Question: We want to give option to author to create multi steps tabs or wizard. This number of steps/tabs should be configurable in Form Start component in Edit button. Once author selects the number of steps/tabs then steps/tabs will be created automatically and then author can drag and drop other components like "File Upload", etc.. Please refer to the attached screenshot.
Kindly let me know how to proceed on this.
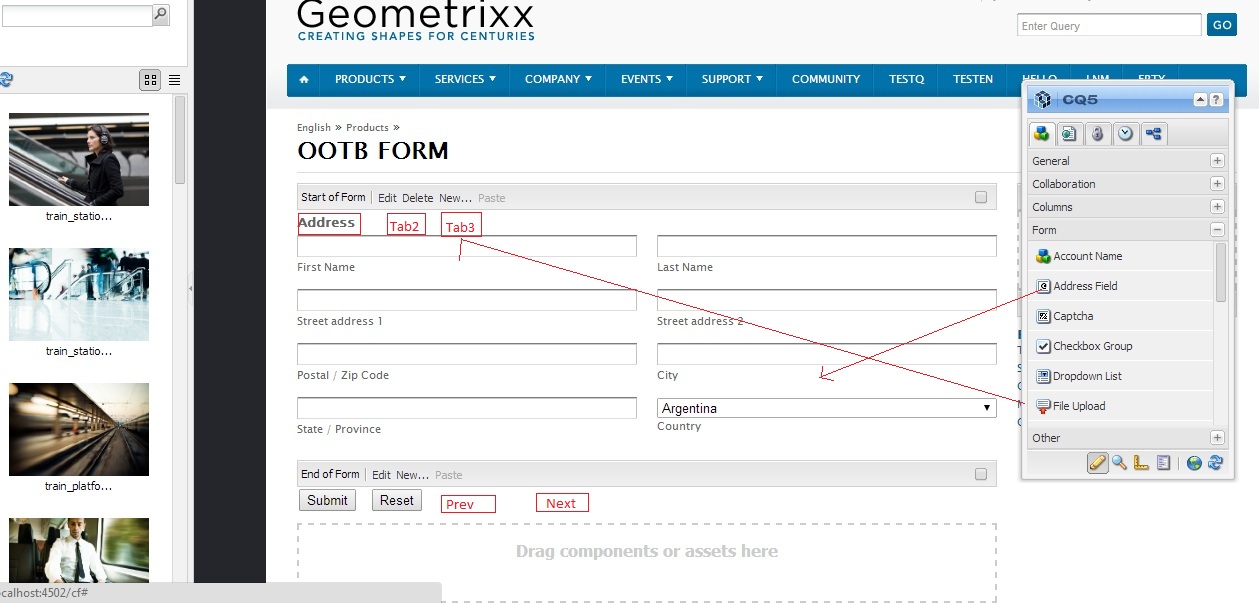
Answer: You can try to leverage the OOTB component provided in geometrixx-outdoors along with the OOTB form component. The only customization needed would be changing the form end component to accomodate prev and next buttons, and then adding a bit of javascript to navigate the tabs on click of those buttons.

Steps to create this.
- - - - -
'''
jQuery(function ($) {
$(document).on('click', '.prev', function(){ // 'prev' is class of previous button
var tabctrl = $(this).closest('form').find('.tabctrl');
var currentItemHeader = $(tabctrl).find(".tabctrl-header li.active");
$(currentItemHeader).prev().find('a').click();
});
$(document).on('click', '.next', function(){ // 'next' is class of next button
var tabctrl = $(this).closest('form').find('.tabctrl');
var currentItemHeader = $(tabctrl).find(".tabctrl-header li.active");
$(currentItemHeader).next().find('a').click();
});
});
'''
Try to include the appropriate clientlibs in geometrixx site before testing this, else tabctrl wouldn't work properly. Or else, you can check this dierctly in geometrixx-outdoors site.